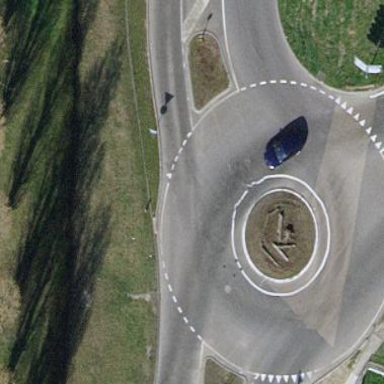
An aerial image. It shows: Primary highway with asphalt surface leading to roundabout.